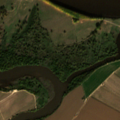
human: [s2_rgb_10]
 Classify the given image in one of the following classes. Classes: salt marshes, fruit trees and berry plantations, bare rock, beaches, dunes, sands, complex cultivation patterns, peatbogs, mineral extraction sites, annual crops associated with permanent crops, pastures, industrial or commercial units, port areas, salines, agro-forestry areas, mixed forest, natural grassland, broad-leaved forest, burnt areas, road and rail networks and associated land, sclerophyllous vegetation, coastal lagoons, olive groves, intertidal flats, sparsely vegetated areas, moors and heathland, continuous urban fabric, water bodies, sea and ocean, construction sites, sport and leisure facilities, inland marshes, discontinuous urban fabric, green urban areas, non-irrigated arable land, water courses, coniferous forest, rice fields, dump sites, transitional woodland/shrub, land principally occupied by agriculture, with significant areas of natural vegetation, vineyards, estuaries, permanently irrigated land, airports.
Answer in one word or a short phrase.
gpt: permanently irrigated land, rice fields, pastures, broad-leaved forest, water courses